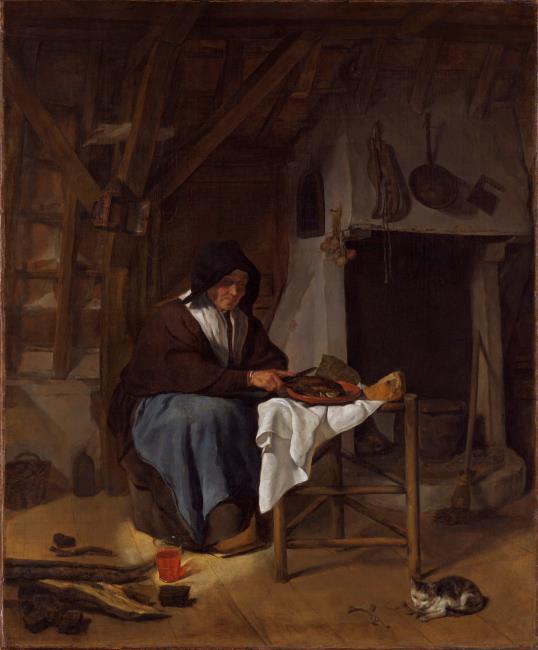
Title: Oude vrouw aan de maaltijd
Artist: Gabriel Metsu
Earliest date: 1654
Latest date: 1657
Genre: painting
Keywords: genre, one human figure, old woman, full-length portrait, meal, cheese, bread, plate (general, dish), eating, cat (domestic), skeleton component (animal component), interior view, lantern, fireplace, wooden floor, terracotta